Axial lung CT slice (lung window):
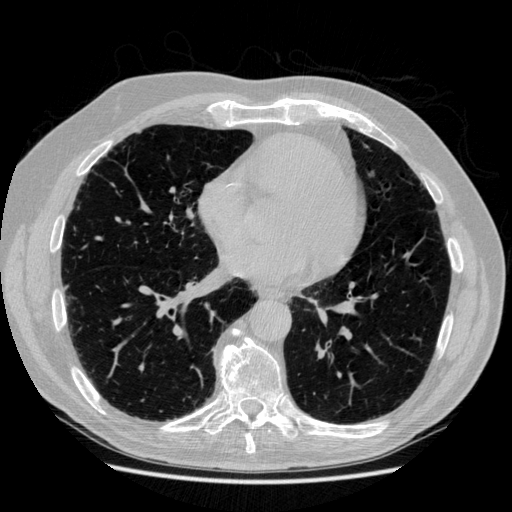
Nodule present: no